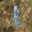
Label: 1